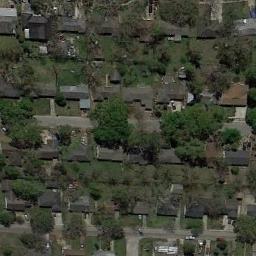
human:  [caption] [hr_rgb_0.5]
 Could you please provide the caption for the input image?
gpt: The medium residential area has lots of houses arranged in lines and some trees are among these houses .

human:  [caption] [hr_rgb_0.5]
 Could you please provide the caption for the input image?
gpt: Many trees and buildings are in medium residential area .

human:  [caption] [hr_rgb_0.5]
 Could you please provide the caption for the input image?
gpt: The trees in the mid-sized residential areas are not green .

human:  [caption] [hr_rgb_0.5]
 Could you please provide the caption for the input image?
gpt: The medium residential is on the grass next to some trees .

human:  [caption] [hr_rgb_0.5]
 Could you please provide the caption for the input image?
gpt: There are many green trees and black buildings on the medium residential area .